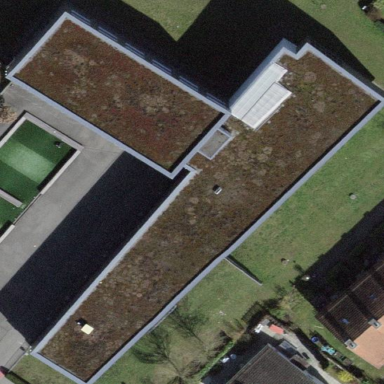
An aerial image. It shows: School building.